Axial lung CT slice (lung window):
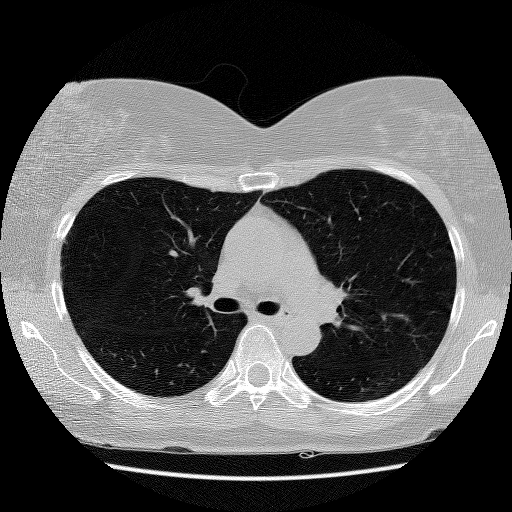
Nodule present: no